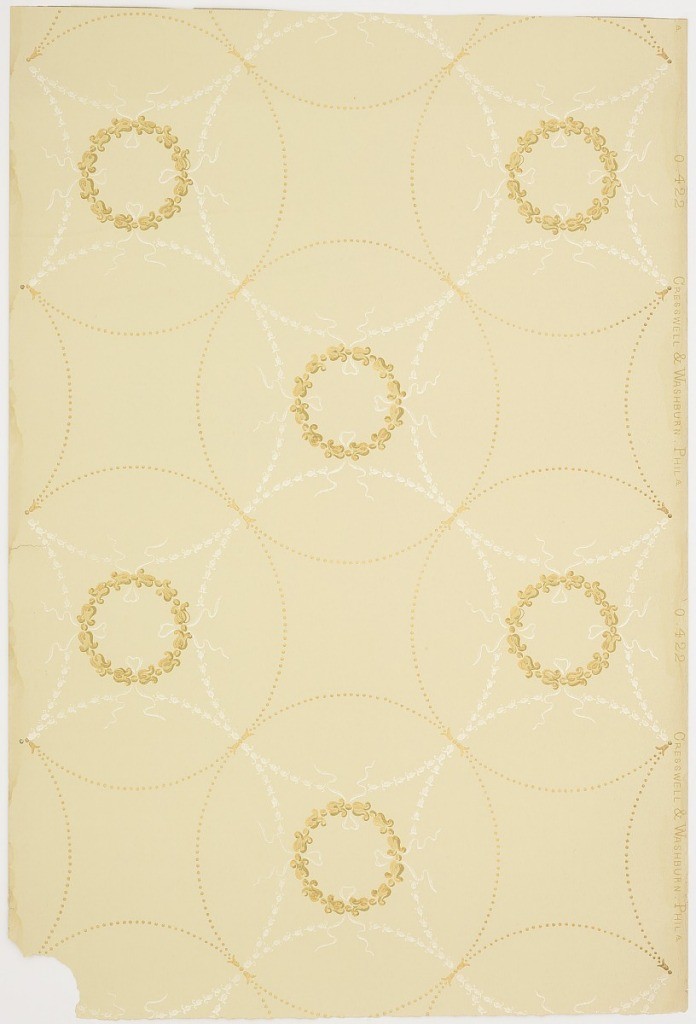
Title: Ceiling paper
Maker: Cresswell & Washburn Ltd, Philadelphia, Pennsylvania, 1880 - 1900
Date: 1905–1915
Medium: Machine-printed paper, liquid mica
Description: Connecting circular motifs of beading with smaller inner circular patterns of flowers.  White liquid mica background motif.  Metallic gold, tan, green on a tan background. Pattern: "0422"